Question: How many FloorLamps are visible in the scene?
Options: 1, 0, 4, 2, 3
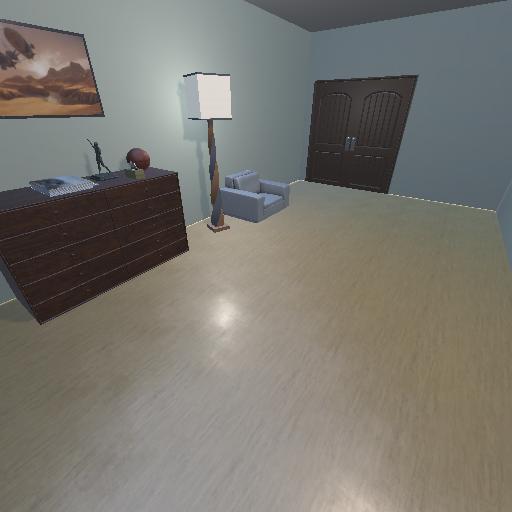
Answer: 1